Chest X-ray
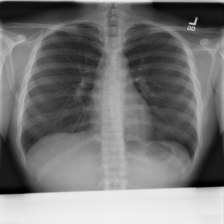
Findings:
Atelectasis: negative
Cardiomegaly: negative
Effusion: negative
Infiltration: negative
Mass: negative
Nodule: negative
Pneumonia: negative
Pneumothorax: negative
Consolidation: negative
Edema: negative
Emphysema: negative
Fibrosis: negative
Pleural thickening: negative
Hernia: negative